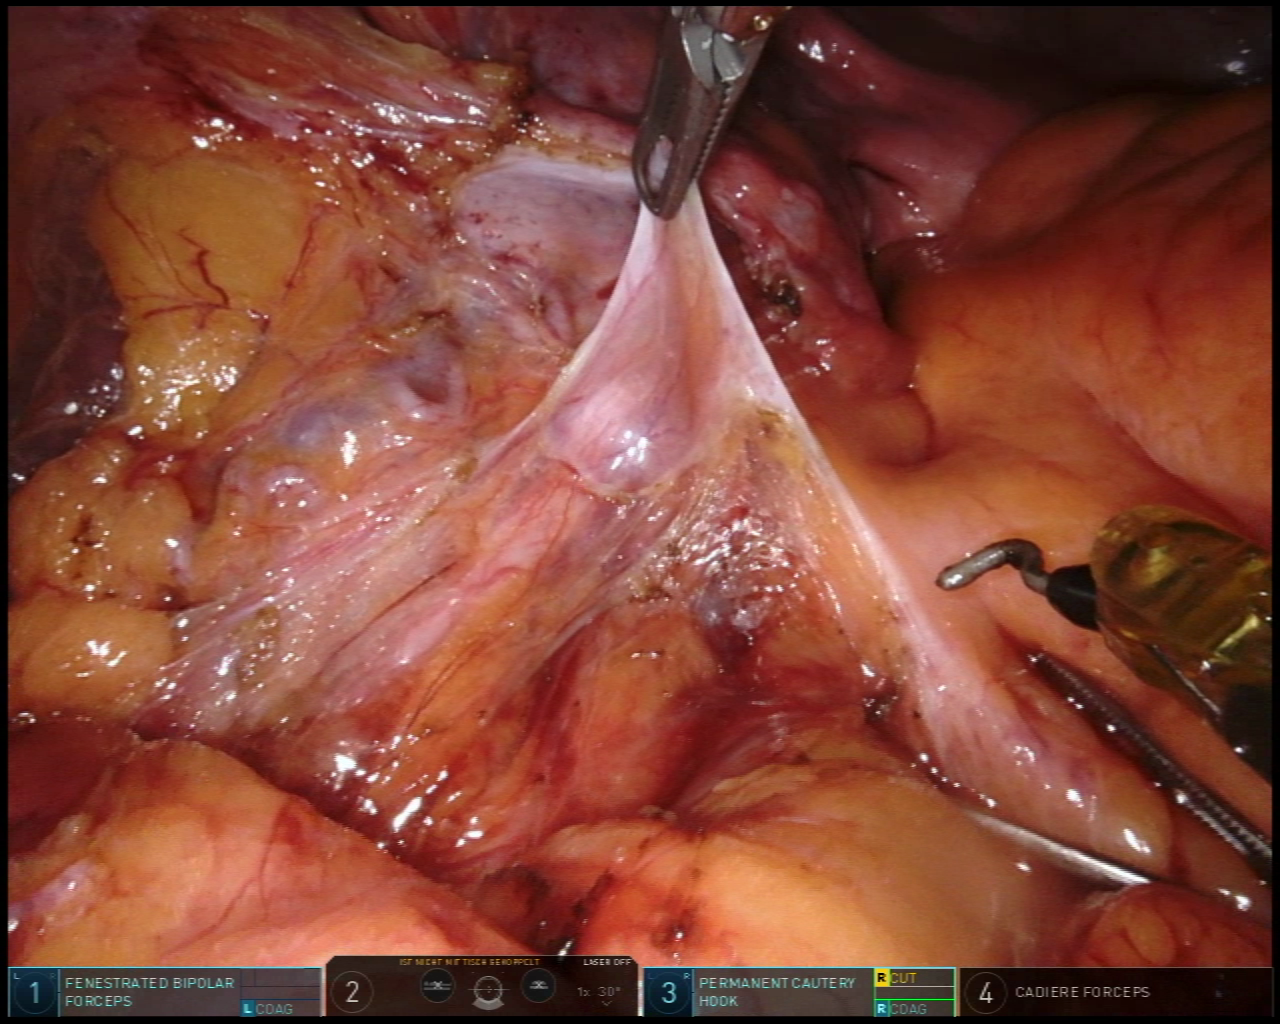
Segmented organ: ureter
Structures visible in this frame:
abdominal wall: yes
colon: no
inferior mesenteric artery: no
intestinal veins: no
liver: no
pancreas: no
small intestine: no
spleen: no
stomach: no
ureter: yes
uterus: yes
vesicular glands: no